Current action and preconditions to check: path_clear

Your task: For each precondition in the list above, predict whether it will hold at this action.

Consider the current scene as observed from the mobile robot's camera, and analyze the predicted future states of all dynamic agents (e.g., people, animals, vehicles, or any moving entities) within the NEXT SECOND.

IMPORTANT: Only answer "very likely" if you are absolutely certain—based on strong, clear evidence—that a dynamic agent will violate the precondition in the predicted future state. Do NOT answer "very likely" for unlikely, ambiguous, or low-probability risks.

Ask yourself for each precondition: Is there a high probability, with clear and convincing evidence, that the predicted future states of any dynamic agent will interfere with the predicted future state of the currently executing action within the NEXT SECOND, causing that precondition to fail?

Assess the risk level based on these predictions. Use "likely" or "very likely" if motions create a clear risk of interference.

Use "neutral" or "improbable" if agents are nearby but their predicted paths are clearly diverging or non-conflicting.

Failure Risk Categories: "very improbable", "improbable", "neutral", "likely", "very likely"

Answer Format: Output ONLY the probability_of_failure value from these categories: "very improbable", "improbable", "neutral", "likely", "very likely"

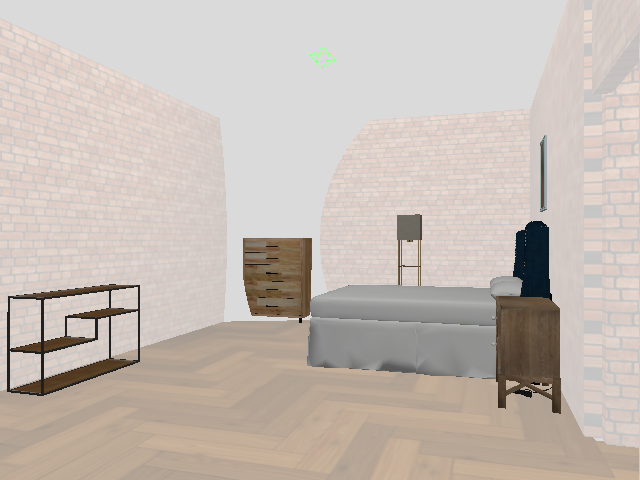

Answer: very improbable